Field crop: maize
Growth stage: 2
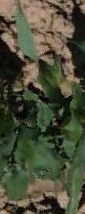
Species: maize